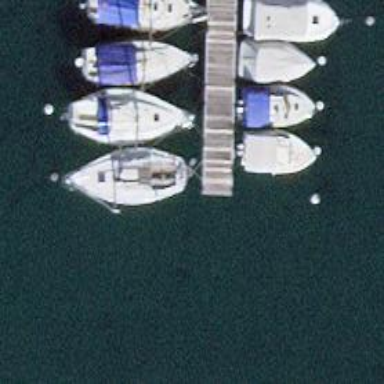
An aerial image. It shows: Man-made pier.